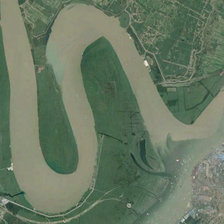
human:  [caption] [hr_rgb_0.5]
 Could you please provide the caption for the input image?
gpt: green plants and urban areas are in two sides of a curved river .

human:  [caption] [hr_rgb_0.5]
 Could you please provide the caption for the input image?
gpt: green plants and urban areas are in two sides of a curved river .

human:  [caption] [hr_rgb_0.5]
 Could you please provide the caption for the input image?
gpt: green plants and urban areas are in two sides of a curved river .

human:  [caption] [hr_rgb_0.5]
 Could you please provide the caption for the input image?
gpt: green plants and urban areas are in two sides of a curved river .

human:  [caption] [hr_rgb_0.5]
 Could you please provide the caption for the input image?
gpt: green plants and urban areas are in two sides of a curved river .